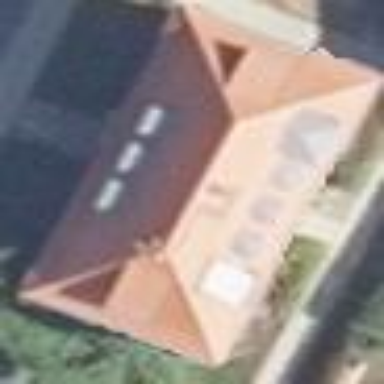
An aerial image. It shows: Residential building with red hipped roof.